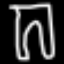
Label: pants